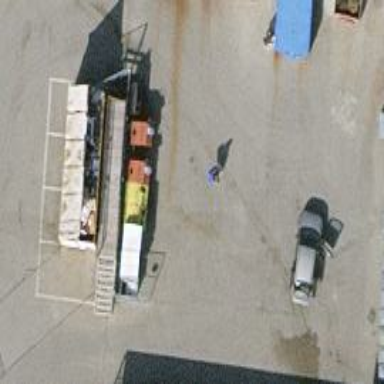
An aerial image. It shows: Recycling center.